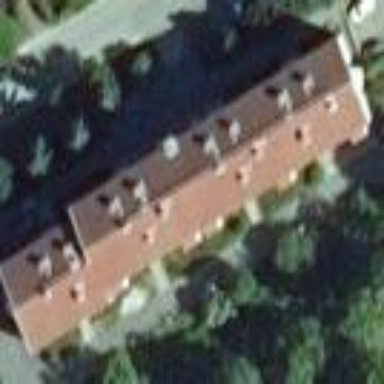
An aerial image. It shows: Image showing building with apartments.